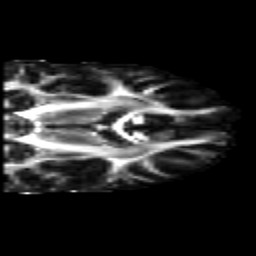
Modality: FA
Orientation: coronal
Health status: healthy
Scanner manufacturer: siemens
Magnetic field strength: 3 T
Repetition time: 10 s
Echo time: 0.092 s